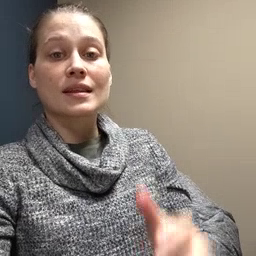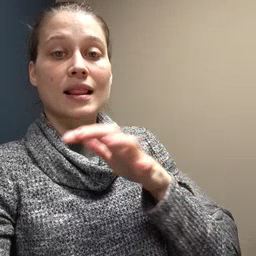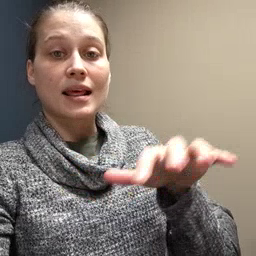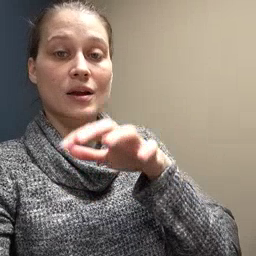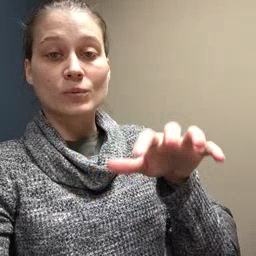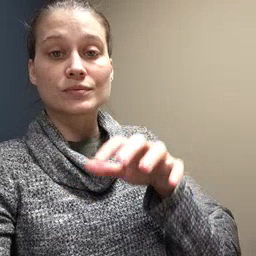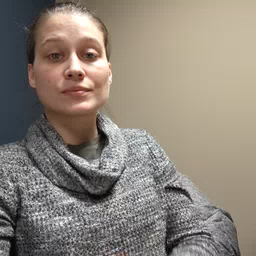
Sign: cloud